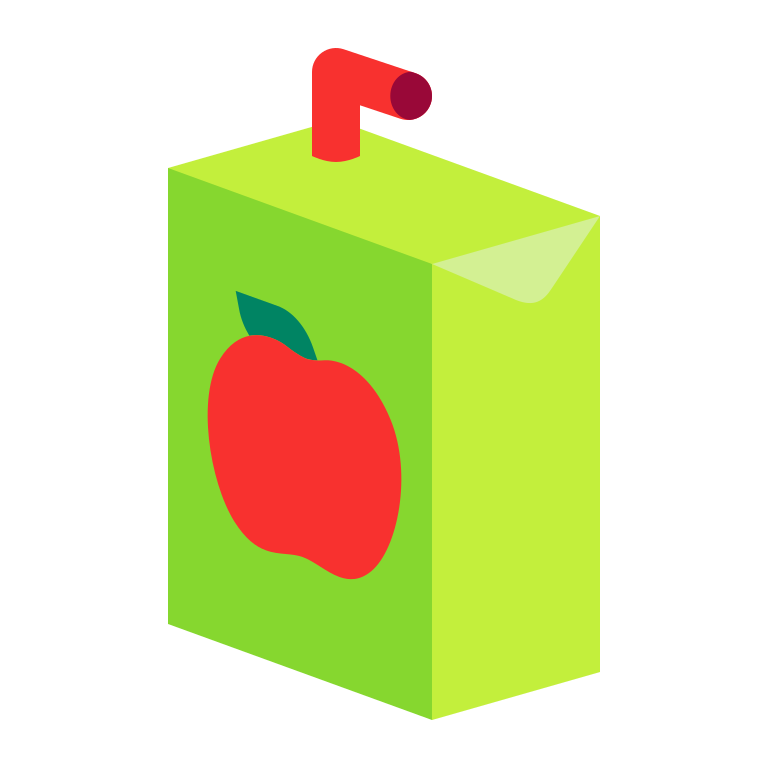
beverage box flat